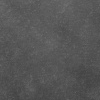
Atmospheric dust classification: dusty